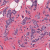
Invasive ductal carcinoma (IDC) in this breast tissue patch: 1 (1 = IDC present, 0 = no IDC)